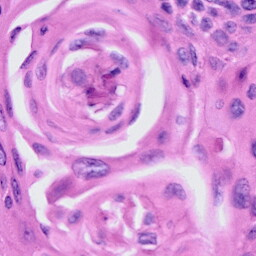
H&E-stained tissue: Cervix